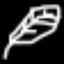
Label: leaf